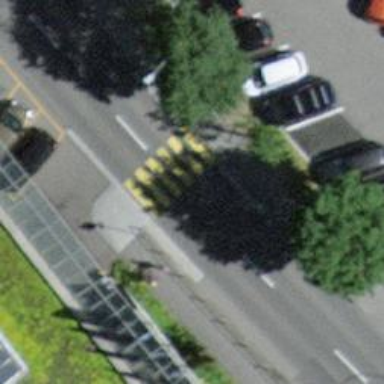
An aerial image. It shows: Marked crossing on the road.